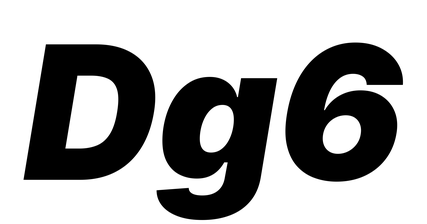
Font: Inter-Italic_Black_Italic